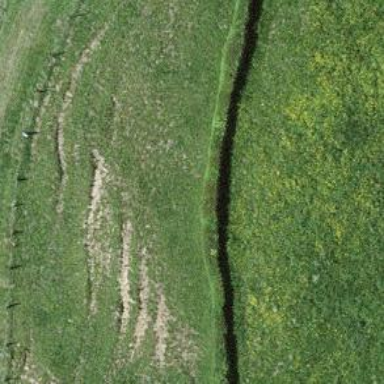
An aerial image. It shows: Hedge barrier.